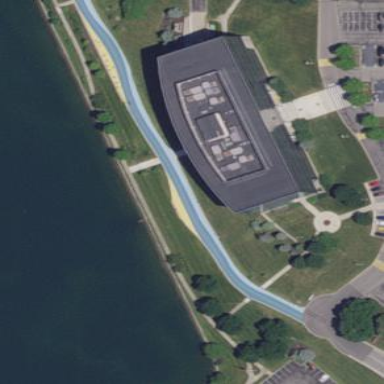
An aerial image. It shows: Office building.